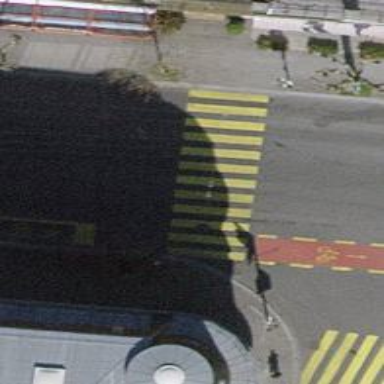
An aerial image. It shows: Marked zebra crossing on the road.